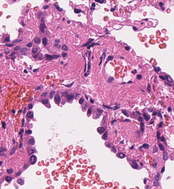
Tumor epithelial tissue: yes
Tumor-associated stroma tissue: yes
Normal tissue: no